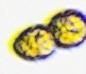
Label: Margalefidinium